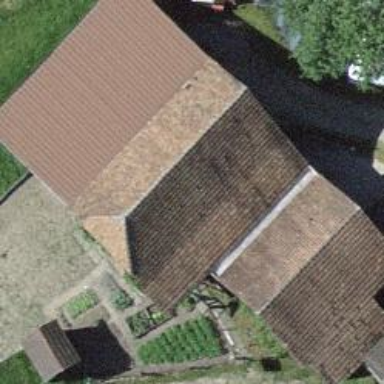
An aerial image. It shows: Barn.